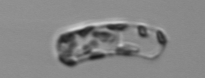
Label: Guinardia_striata